Field crop: maize
Growth stage: 2
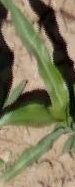
Species: maize